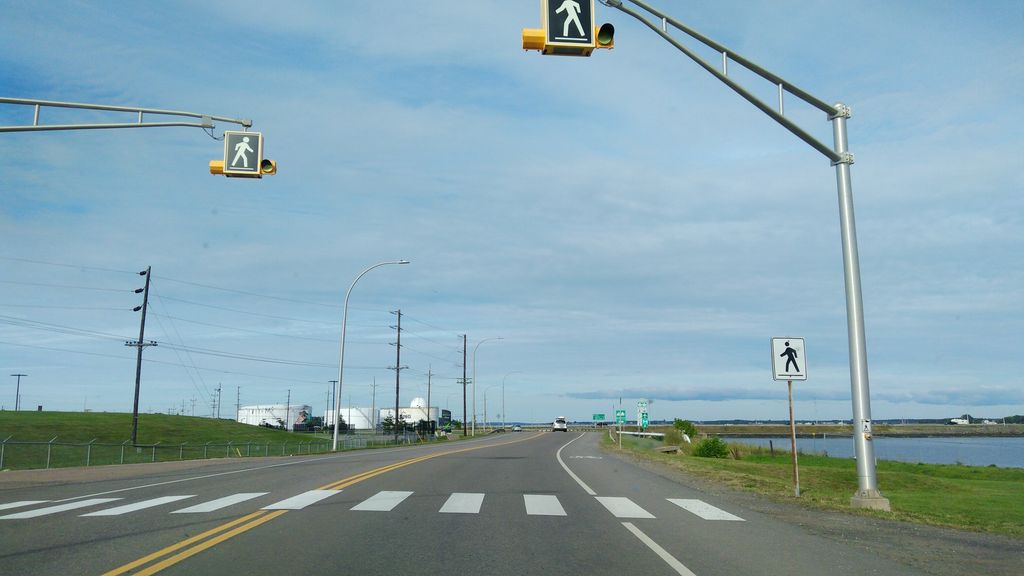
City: charlottetown